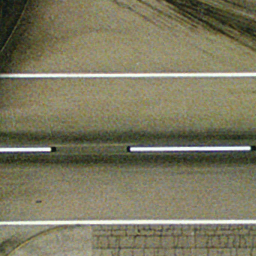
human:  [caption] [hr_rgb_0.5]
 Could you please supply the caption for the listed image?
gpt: It is a straight runway with some white mark lines on it .

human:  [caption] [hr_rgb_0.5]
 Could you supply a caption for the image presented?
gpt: A straight runway with some mark lines on it .

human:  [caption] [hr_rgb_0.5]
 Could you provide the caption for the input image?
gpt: There are some mark lines on the straight runway .

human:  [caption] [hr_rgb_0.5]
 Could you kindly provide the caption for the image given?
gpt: It is a straight runway with some mark lines on it .

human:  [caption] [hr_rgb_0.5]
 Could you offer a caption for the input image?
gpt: A straight runway with some white mark lines on it .